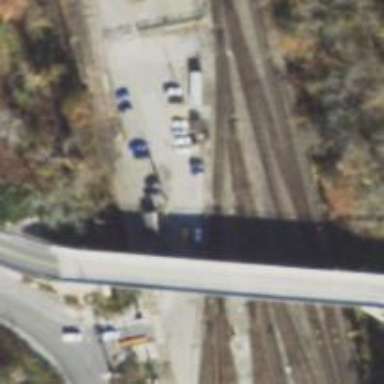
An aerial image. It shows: Electrified rail yard for railway service.